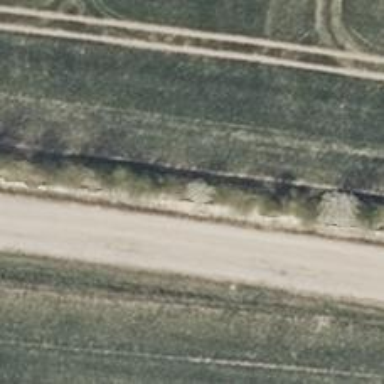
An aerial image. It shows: Row of trees in natural setting.